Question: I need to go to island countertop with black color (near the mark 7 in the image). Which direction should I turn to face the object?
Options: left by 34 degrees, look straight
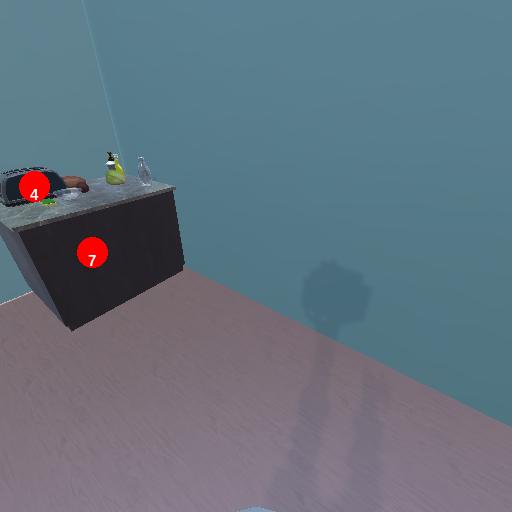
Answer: left by 34 degrees